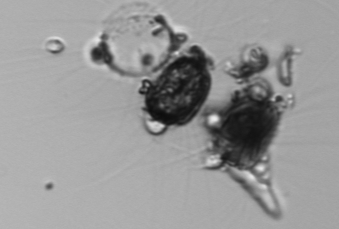
Label: Thalassiosira_TAG_external_detritus